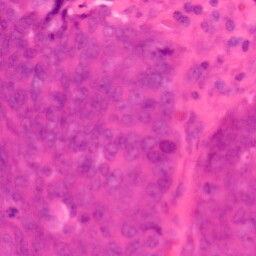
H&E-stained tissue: Colon